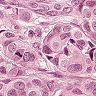
Metastatic tissue present: yes